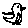
Label: bird